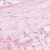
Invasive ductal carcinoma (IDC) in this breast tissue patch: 0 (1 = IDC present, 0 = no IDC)